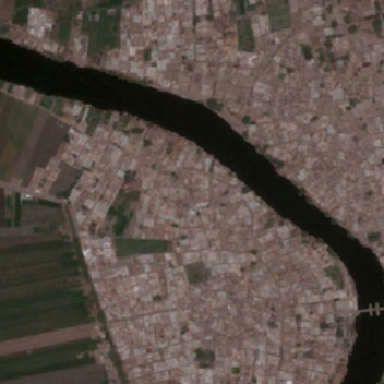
The winding river flows through a large area .